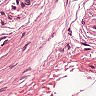
Metastatic tissue present: no